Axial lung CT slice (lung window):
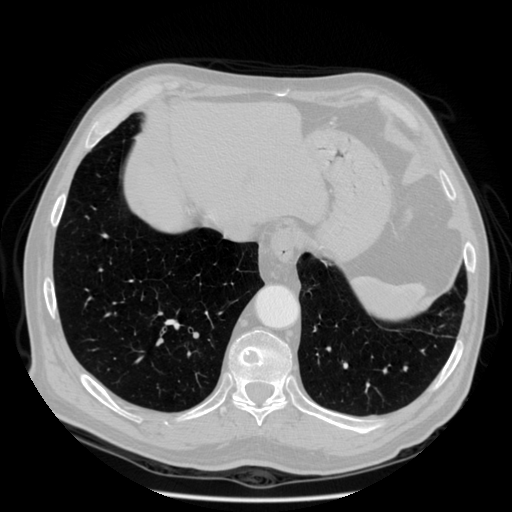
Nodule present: no